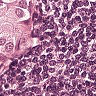
Metastatic tissue present: yes